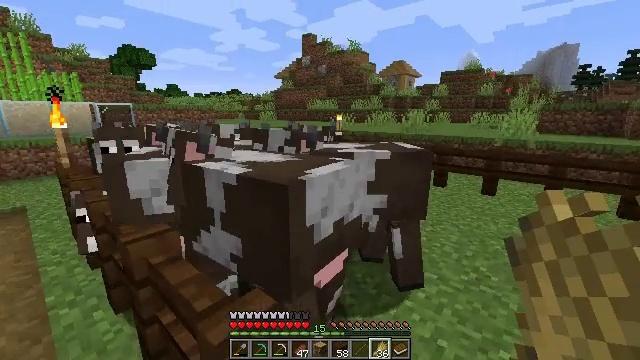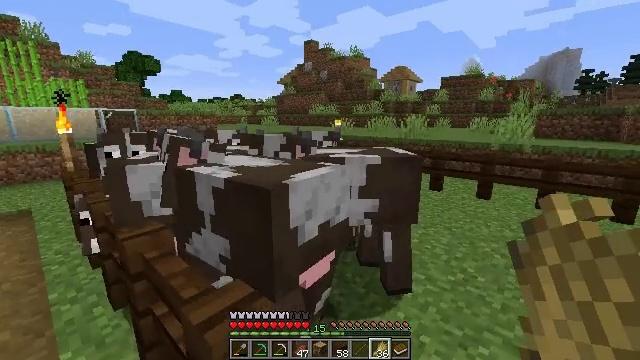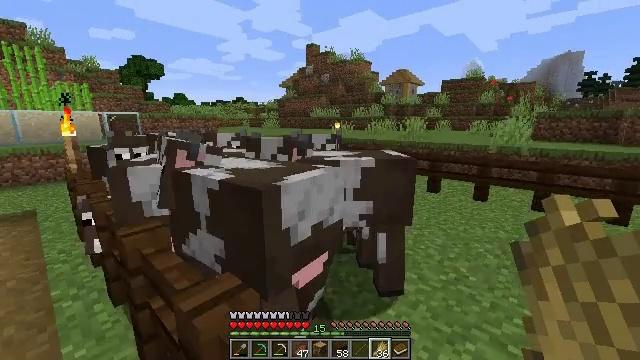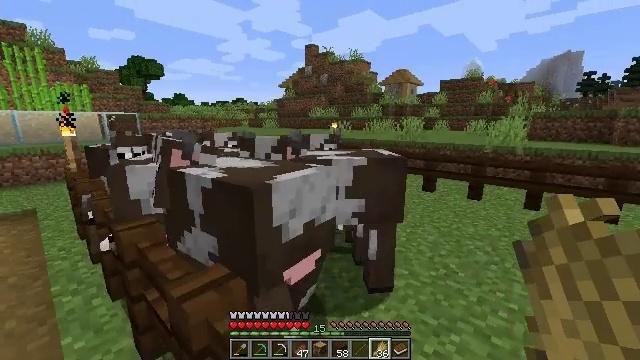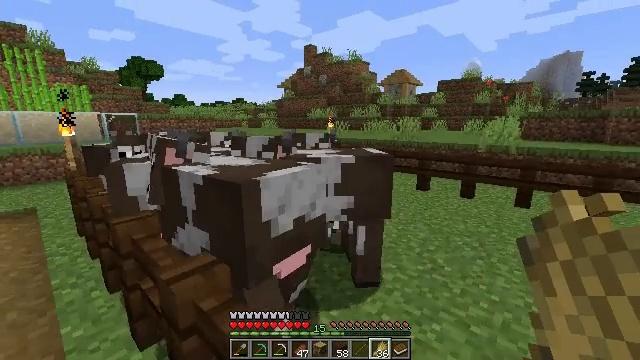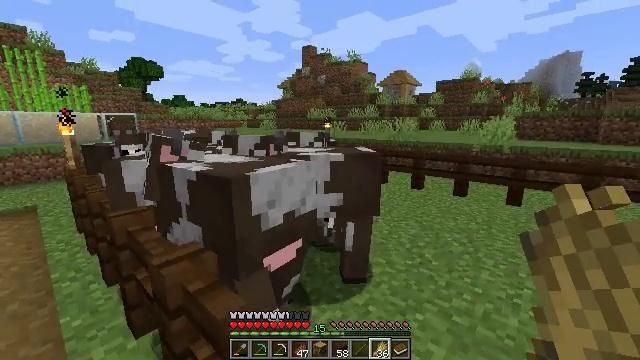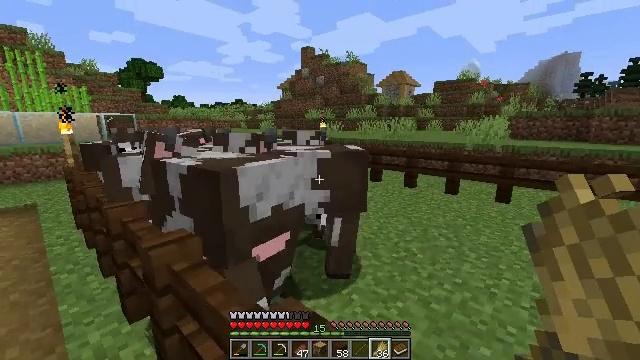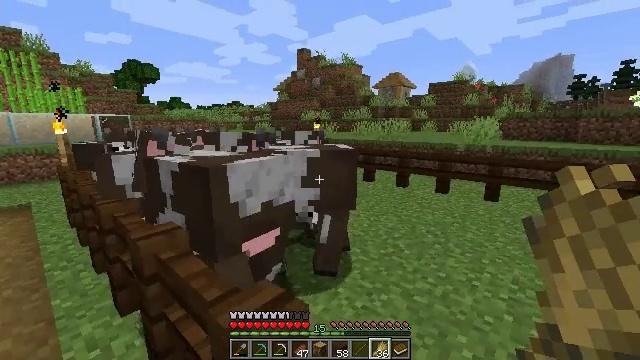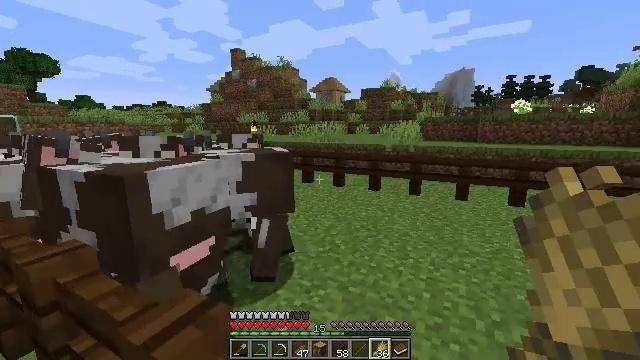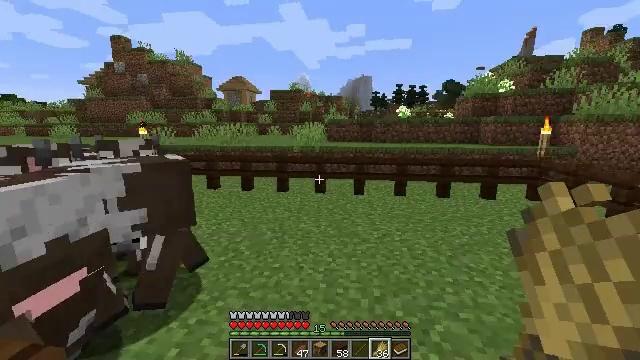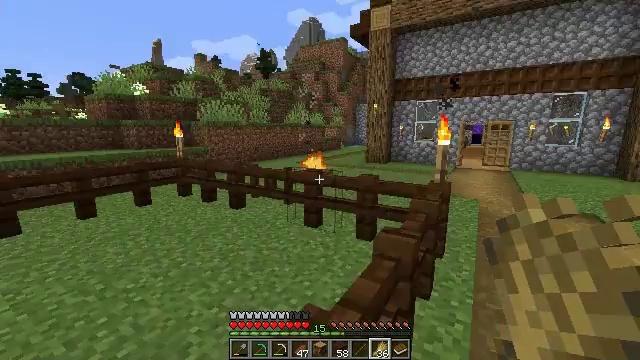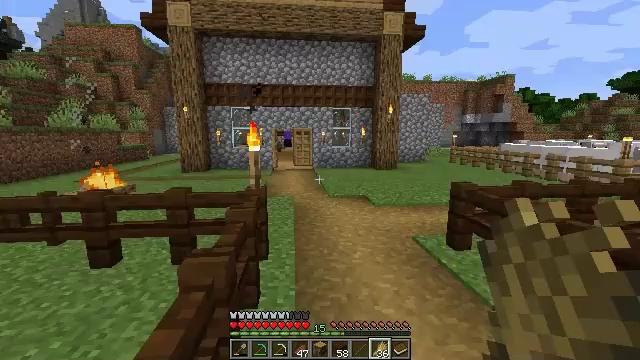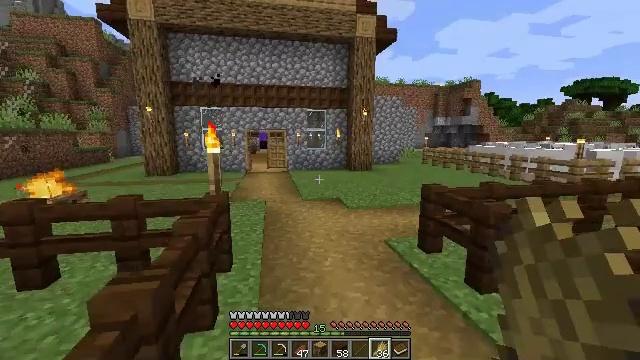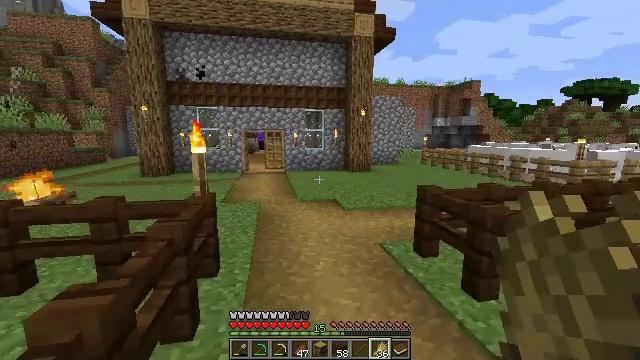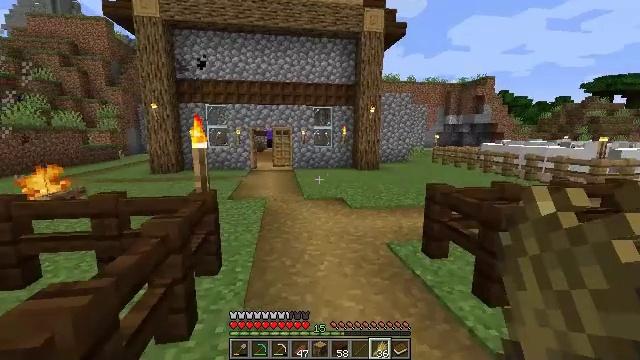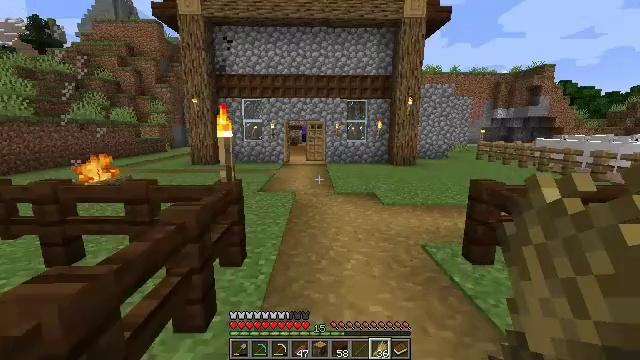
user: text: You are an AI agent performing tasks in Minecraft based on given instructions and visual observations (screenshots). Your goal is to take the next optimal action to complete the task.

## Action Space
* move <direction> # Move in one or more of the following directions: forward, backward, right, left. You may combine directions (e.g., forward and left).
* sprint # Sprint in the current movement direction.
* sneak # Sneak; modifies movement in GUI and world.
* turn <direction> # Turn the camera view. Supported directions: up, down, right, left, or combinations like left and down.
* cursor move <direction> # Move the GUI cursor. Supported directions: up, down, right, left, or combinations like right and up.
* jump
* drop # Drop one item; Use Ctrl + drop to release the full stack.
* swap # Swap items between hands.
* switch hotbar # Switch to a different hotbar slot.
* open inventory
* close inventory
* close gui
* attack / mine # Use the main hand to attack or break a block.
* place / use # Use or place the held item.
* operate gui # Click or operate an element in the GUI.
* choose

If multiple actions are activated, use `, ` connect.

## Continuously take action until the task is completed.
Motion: motion action
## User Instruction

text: Create an enchanting table with your crafting setup.
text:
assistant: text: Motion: move right, turn up
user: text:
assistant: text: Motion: move right
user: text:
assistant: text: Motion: move right, use / place
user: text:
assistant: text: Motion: move right, use / place
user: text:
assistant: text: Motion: move right, use / place
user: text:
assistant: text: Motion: move right
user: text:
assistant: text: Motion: move right
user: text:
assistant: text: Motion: move right, turn right
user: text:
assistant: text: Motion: move right, turn right
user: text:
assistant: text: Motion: move forward and move right, turn right
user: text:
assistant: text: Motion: move forward and move right, turn right and up
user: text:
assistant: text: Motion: move forward and move right, turn right
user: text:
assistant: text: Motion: move forward and move right
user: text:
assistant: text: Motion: move forward, turn left
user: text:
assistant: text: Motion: move forward, turn left and down
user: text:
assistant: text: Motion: move forward, turn left
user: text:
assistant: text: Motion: move forward, switch to hotbar 1
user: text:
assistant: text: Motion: move forward, switch to hotbar 1
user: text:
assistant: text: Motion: move forward, switch to hotbar 1
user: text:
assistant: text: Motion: move forward, turn left, switch to hotbar 1
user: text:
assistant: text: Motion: move forward
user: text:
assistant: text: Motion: move forward
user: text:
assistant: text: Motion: move forward
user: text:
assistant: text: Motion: move forward, sprint
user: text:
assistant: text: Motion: move forward, sprint
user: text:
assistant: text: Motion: move forward, sprint
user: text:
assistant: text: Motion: move forward, sprint
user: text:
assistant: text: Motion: move forward, sprint
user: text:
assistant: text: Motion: move forward, sprint
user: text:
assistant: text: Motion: move forward, sprint